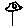
Label: flower